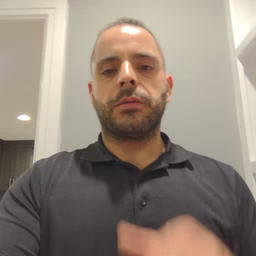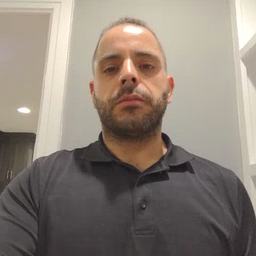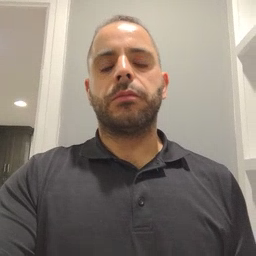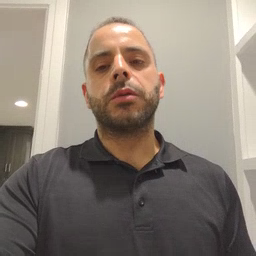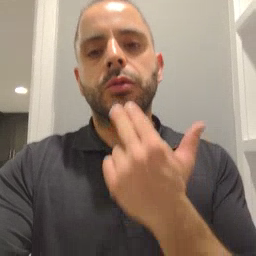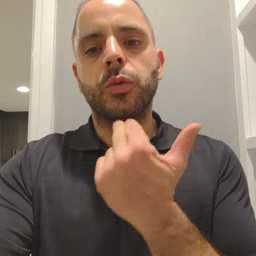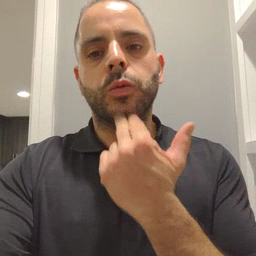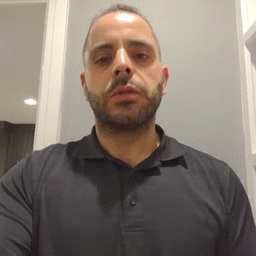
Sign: cute